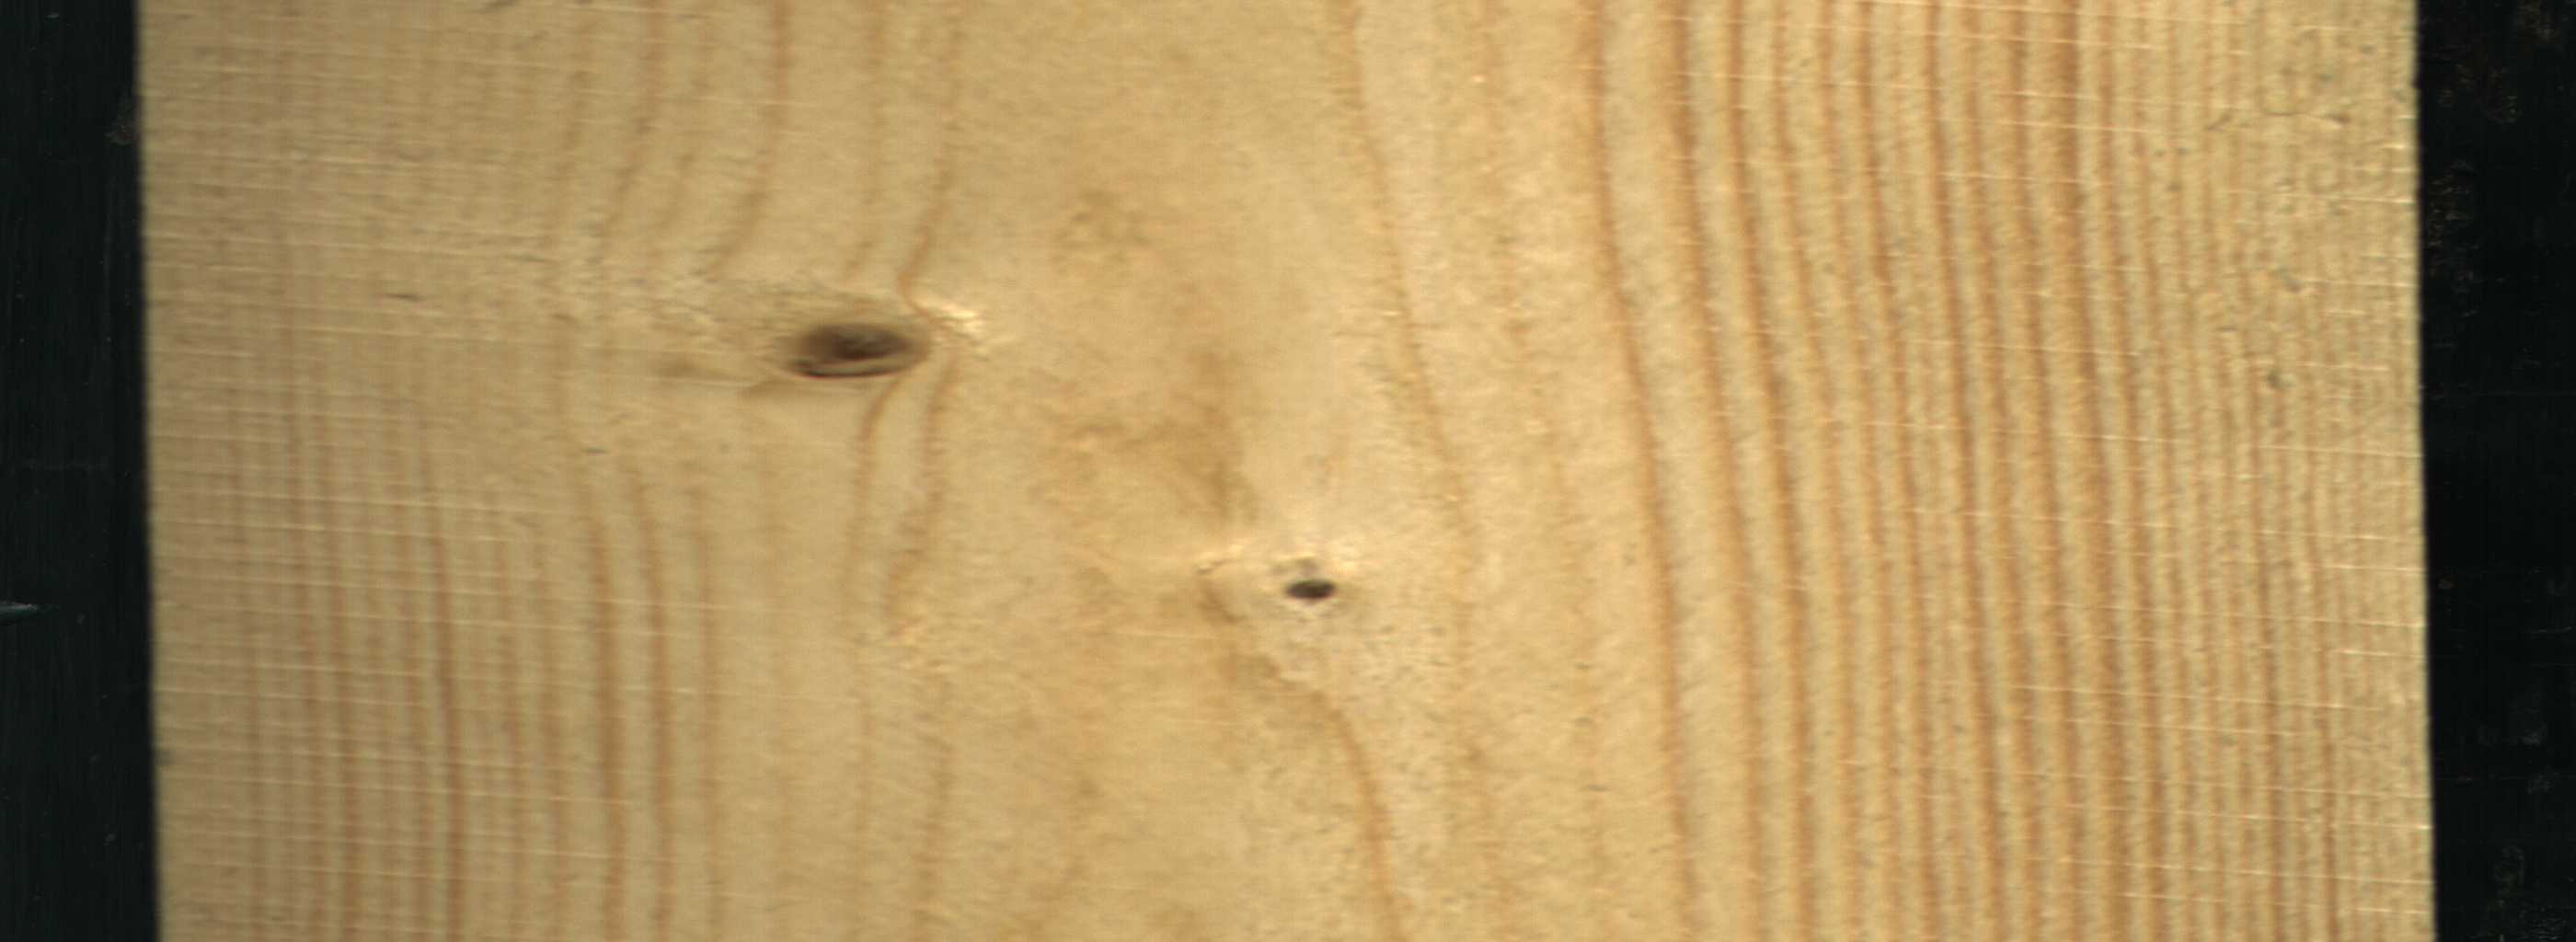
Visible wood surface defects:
Live_Knot
Live_Knot